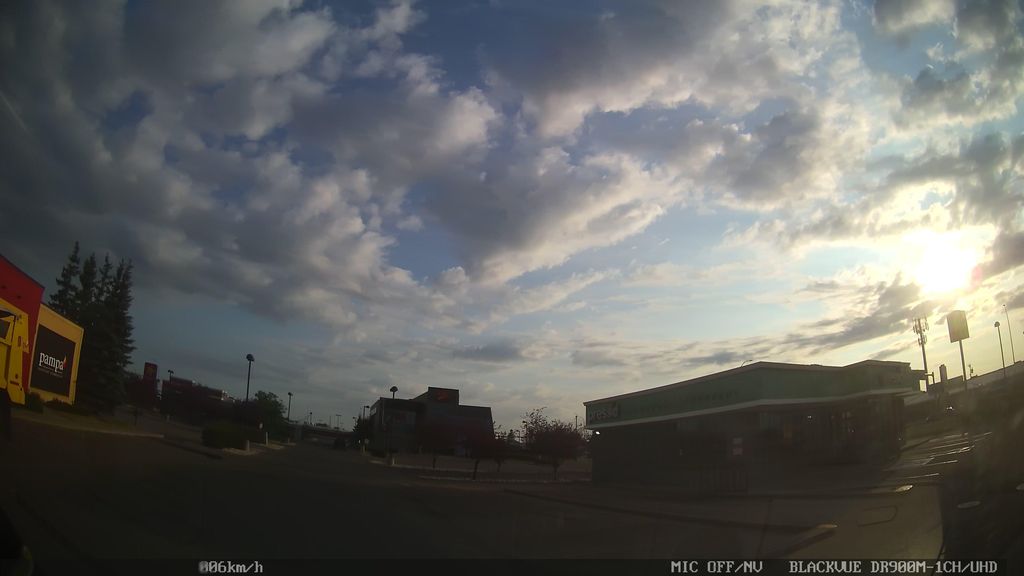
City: edmonton